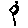
Label: flower